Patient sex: F
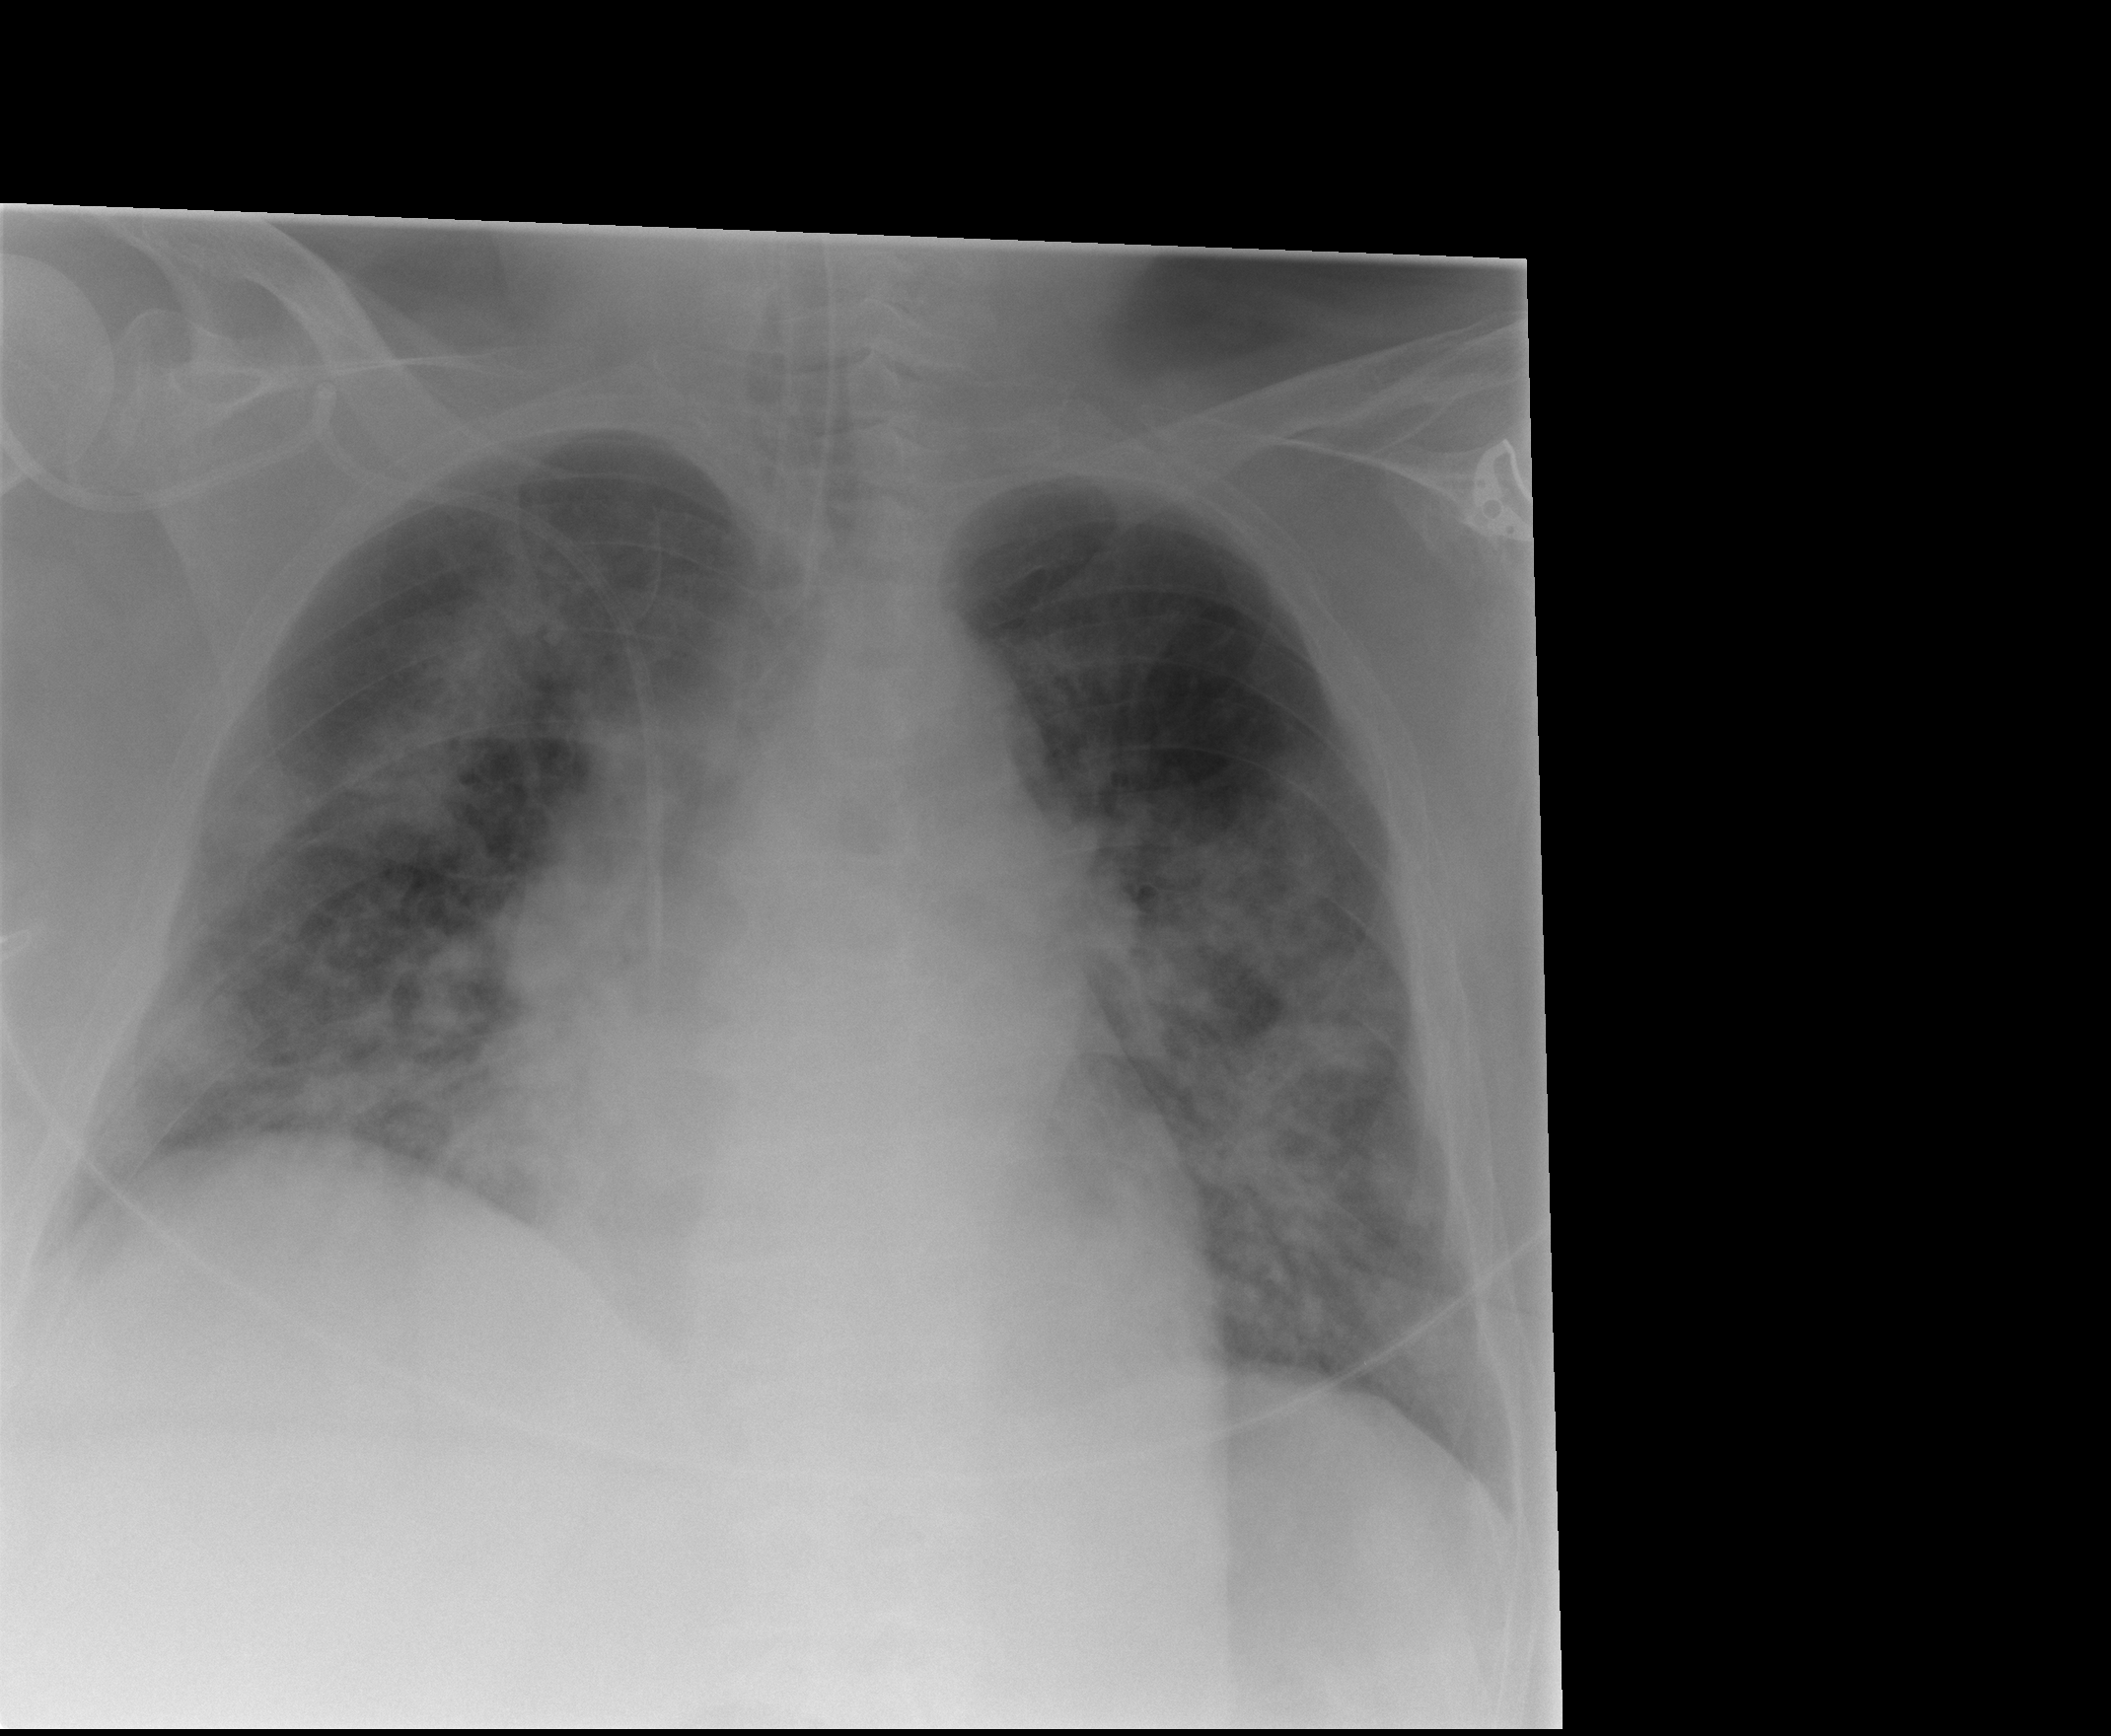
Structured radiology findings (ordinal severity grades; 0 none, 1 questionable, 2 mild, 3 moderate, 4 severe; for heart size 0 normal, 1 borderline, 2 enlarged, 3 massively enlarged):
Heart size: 1
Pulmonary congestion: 0
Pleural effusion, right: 0
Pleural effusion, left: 0
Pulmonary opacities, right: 3
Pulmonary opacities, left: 3
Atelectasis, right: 0
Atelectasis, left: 0